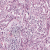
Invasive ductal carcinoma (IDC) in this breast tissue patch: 1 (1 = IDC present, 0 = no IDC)